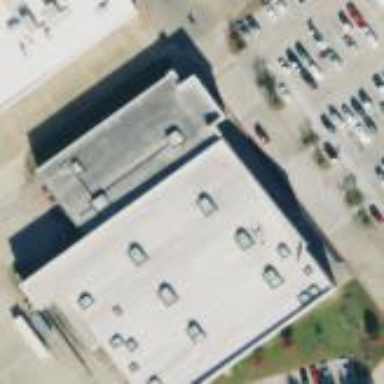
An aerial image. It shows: Building.